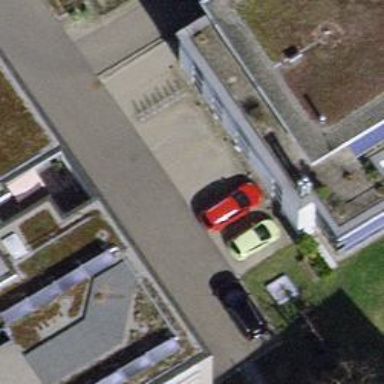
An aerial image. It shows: Car-sharing service available at this location.